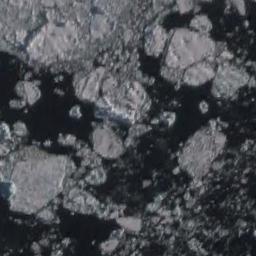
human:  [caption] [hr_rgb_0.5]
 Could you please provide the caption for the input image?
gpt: There are sea ice of different shapes and sizes .

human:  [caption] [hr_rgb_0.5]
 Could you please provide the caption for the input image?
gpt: Countless ice cubes of various sizes are connected into a loose, Large piece floating on the blue sea .

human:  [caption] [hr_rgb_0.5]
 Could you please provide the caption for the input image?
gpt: A lot of sea ice of different sizes and thickness floats in the deep blue sea .

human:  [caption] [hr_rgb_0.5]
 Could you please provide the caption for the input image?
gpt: There is a big ice and many small ice on the deep blue sea .

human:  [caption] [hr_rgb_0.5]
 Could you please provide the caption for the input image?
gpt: There are many pieces of sea ice .